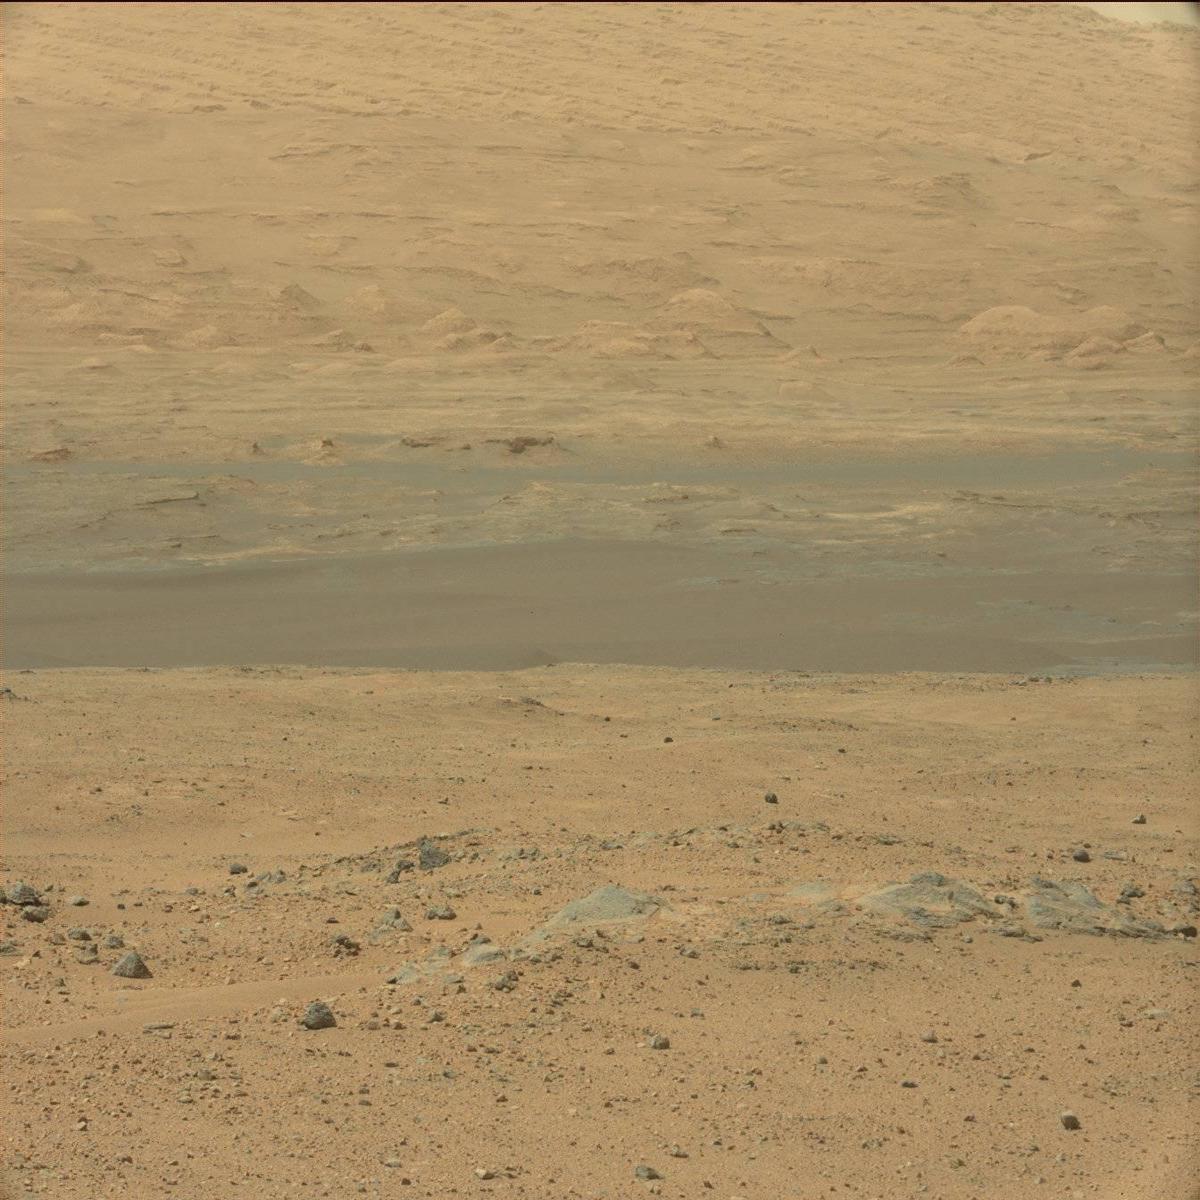
Terrain classes present: Bedrock, Ridge, Rock, Sand / Soil, Sky